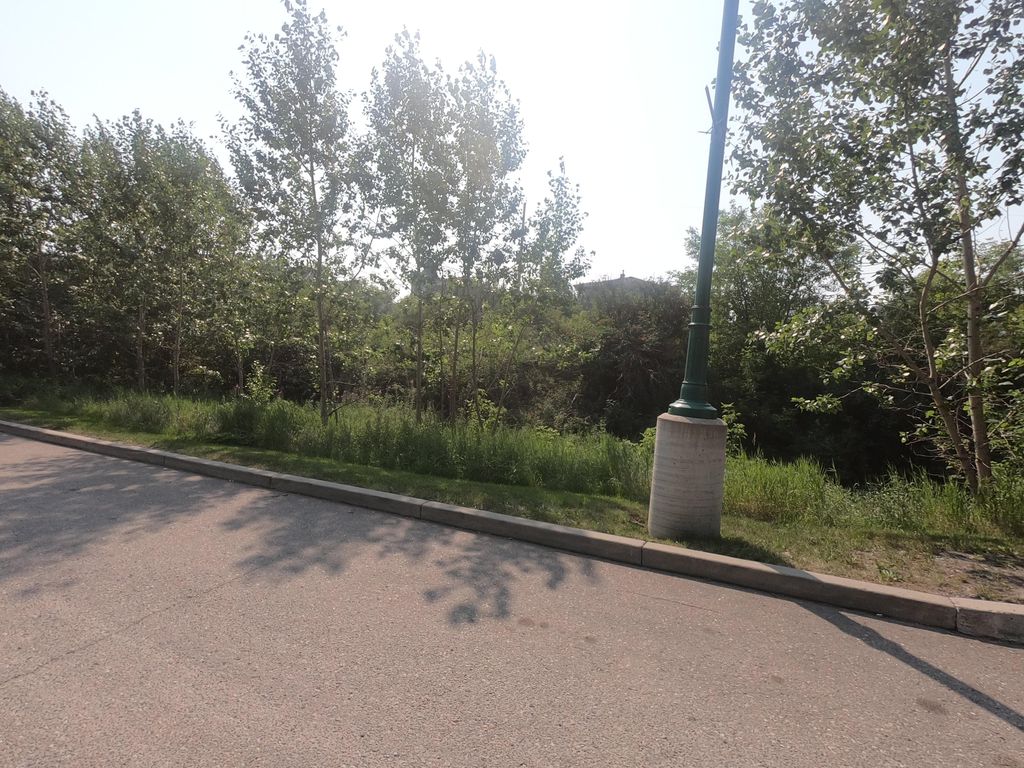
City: calgary